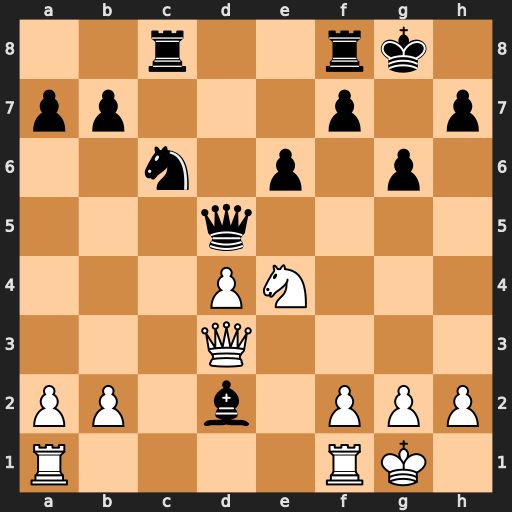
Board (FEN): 2r2rk1/pp3p1p/2n1p1p1/3q4/3PN3/3Q4/PP1b1PPP/R4RK1
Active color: w
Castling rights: -
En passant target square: -
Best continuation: Nf6+ Kg7 Nxd5